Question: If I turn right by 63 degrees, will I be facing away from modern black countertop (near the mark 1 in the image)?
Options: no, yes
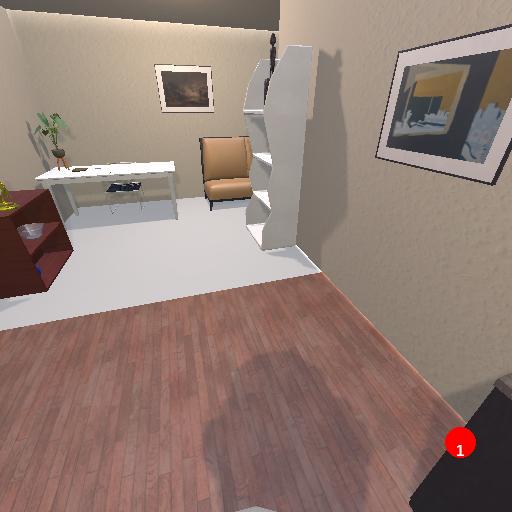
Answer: no